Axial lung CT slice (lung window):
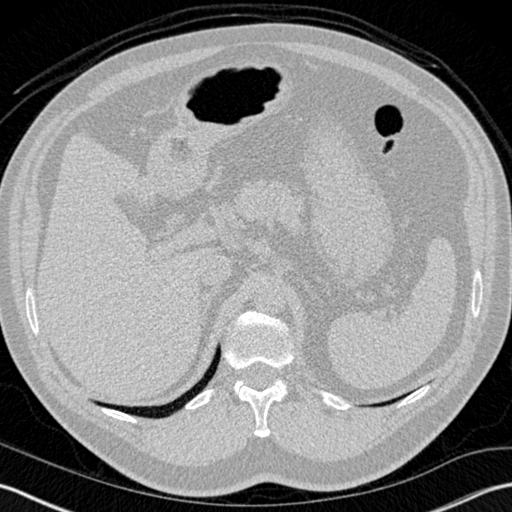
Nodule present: no